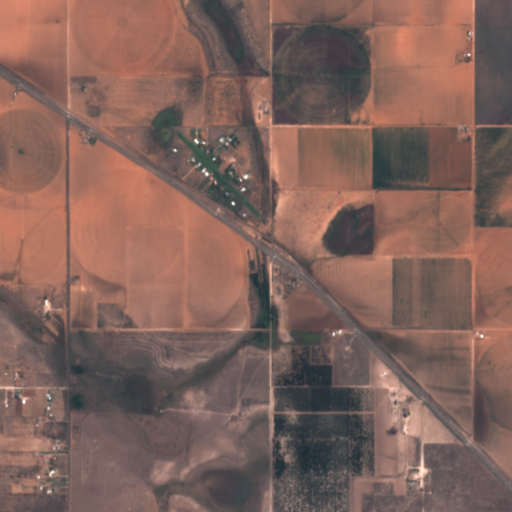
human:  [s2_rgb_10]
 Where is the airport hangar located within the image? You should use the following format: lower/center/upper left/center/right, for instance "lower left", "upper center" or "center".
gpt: The airport hangar is located in the upper center of the image.
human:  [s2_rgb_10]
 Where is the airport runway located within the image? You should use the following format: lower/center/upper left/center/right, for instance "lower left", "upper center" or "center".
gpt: The airport runway is located in the upper center of the image.
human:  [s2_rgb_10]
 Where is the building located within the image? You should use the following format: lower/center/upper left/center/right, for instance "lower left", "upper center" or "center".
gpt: The building is located in the upper center of the image.
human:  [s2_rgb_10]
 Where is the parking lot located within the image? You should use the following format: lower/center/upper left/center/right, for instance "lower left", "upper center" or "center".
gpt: There is no parking lot in the image.